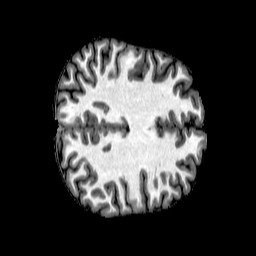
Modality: T1w
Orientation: axial
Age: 21
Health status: healthy
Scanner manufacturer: philips
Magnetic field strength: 3 T
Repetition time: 0.007845 s
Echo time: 0.003601 s